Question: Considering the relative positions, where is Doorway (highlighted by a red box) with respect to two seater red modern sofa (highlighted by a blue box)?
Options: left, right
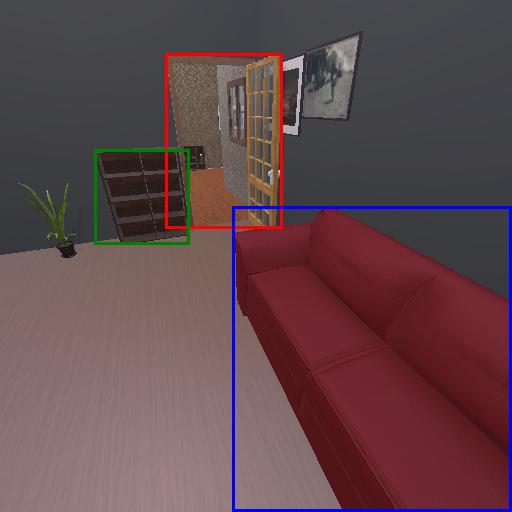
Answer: left